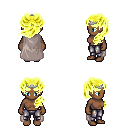
a pixel art fantasy rpg character, female body template, human, dark skin, gray cape, metal pants, gold princess hairstyle, silver tiara, four views (front, back, left, right), 2x2 character sprite sheet, small pixel art, hard edges, no anti-aliasing